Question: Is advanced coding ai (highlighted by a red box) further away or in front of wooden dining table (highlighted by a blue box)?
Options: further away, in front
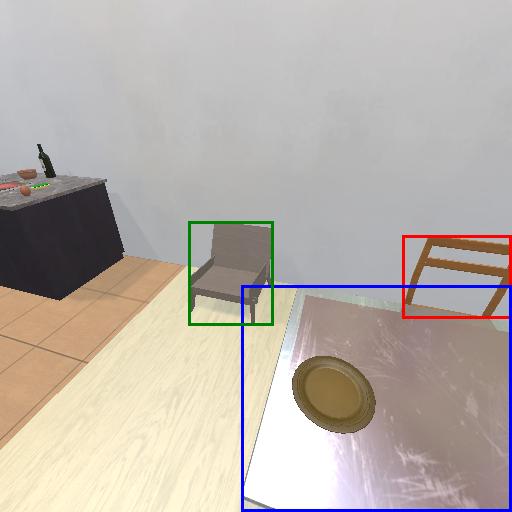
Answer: further away